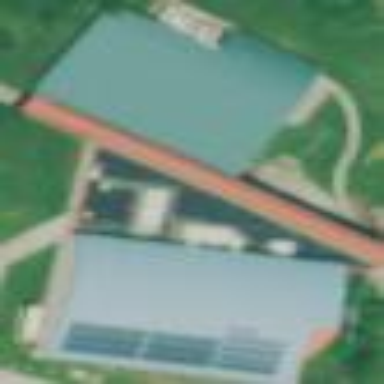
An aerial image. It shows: Community center building.